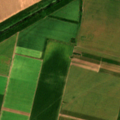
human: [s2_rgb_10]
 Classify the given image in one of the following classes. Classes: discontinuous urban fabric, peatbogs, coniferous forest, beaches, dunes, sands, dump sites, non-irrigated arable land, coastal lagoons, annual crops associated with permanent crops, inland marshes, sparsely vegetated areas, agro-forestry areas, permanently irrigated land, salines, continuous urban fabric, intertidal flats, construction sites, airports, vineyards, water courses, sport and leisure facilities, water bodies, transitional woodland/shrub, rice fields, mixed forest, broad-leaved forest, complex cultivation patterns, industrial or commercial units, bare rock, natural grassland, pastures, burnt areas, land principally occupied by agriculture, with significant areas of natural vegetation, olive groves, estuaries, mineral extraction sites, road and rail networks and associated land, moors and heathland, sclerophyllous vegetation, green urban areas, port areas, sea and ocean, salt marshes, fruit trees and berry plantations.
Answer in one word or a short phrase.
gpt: non-irrigated arable land, water courses